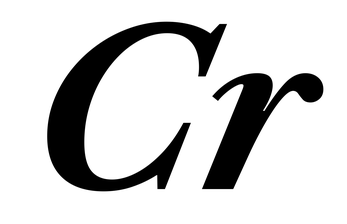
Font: LibreCaslonText-Italic_Bold_Italic